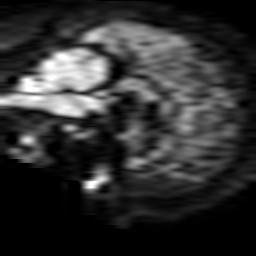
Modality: TRACE
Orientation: sagittal
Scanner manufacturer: philips
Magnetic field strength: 1.5 T
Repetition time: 2.868 s
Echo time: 0.06241 s